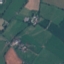
Label: Pasture